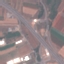
Land use / land cover class: Highway